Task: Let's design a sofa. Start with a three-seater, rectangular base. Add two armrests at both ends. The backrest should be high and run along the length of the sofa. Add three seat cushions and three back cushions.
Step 379:
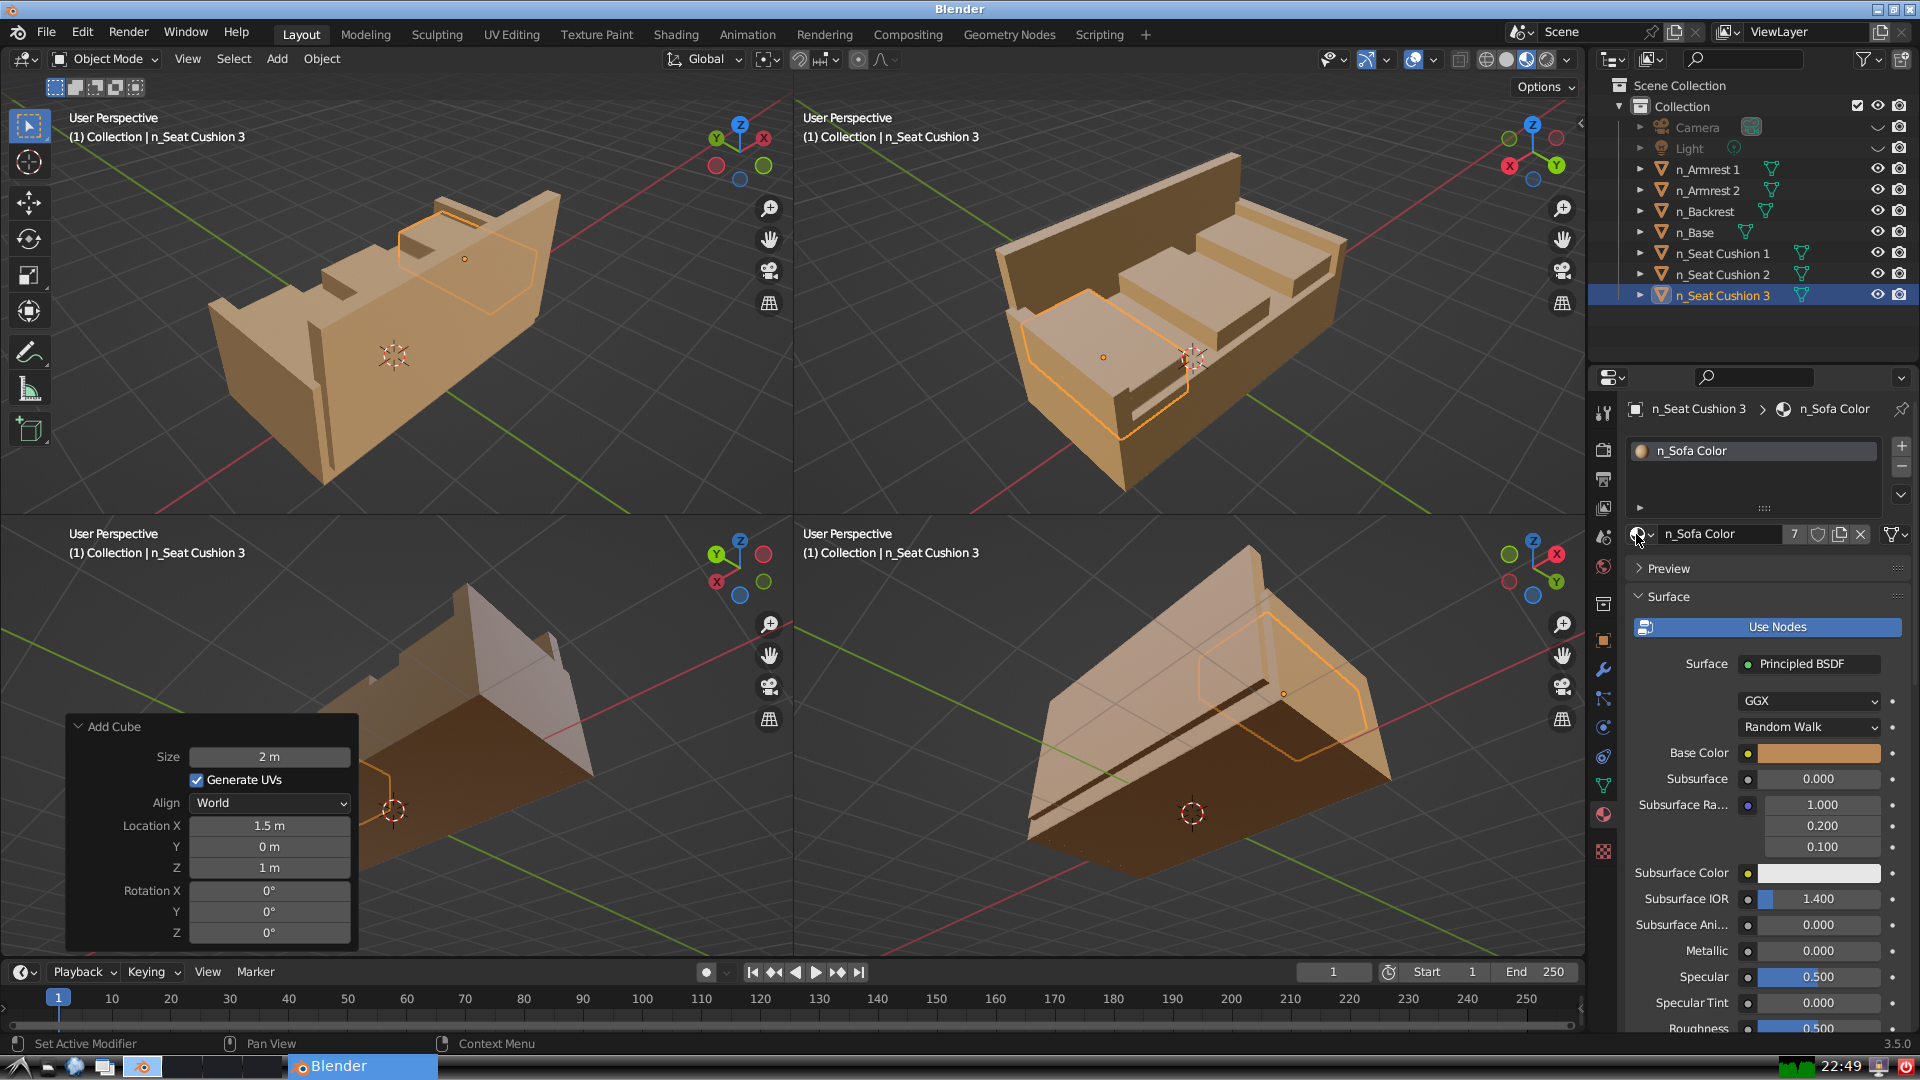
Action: {"mouse_move": [278, 58]}